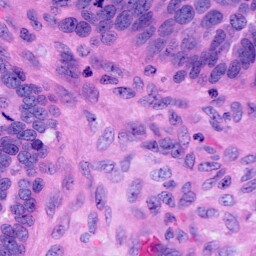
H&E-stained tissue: Ovarian